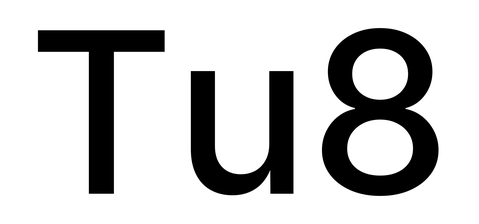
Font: Inter_Medium